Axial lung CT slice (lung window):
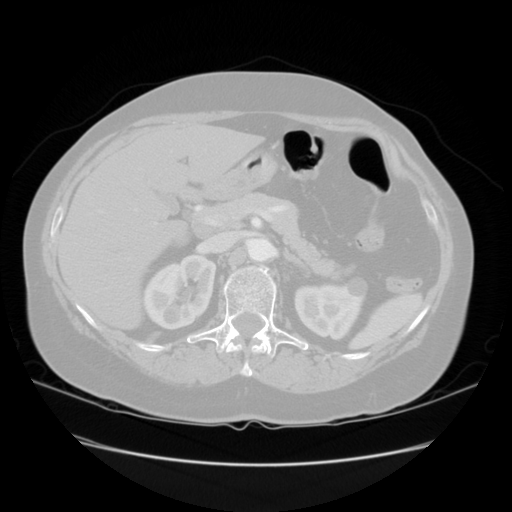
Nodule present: no